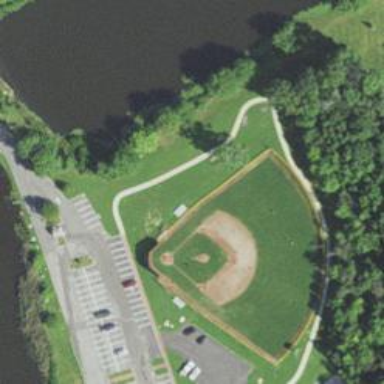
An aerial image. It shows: Baseball pitch for leisure land activities.